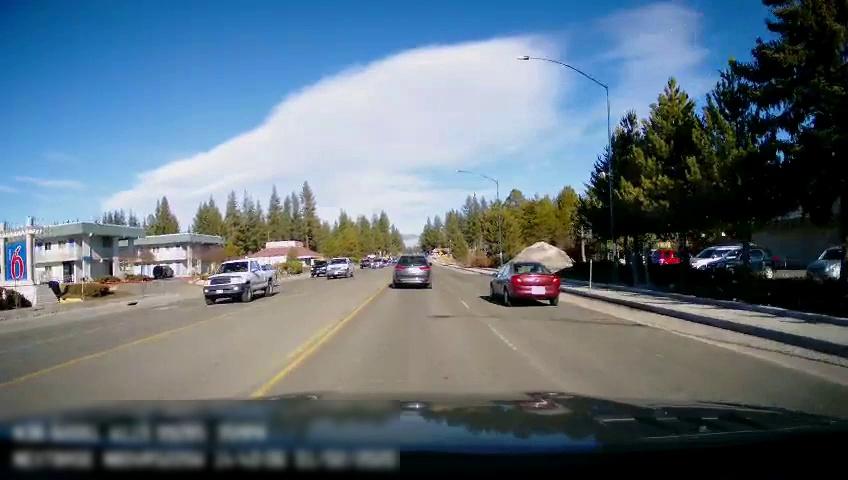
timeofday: Day
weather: Sunny
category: Drivable Space
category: Vehicles | Car
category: Vehicles | SUV
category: Vehicles | Car
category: Vehicles | Truck
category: Vehicles | Car
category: Vehicles | SUV
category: Vehicles | Car
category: Vehicles | Truck
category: Vehicles | Car
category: Vehicles | SUV
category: Vehicles | SUV
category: Lanes | Opposite Lane
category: Lanes | Current Lane
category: Lanes | Current Lane